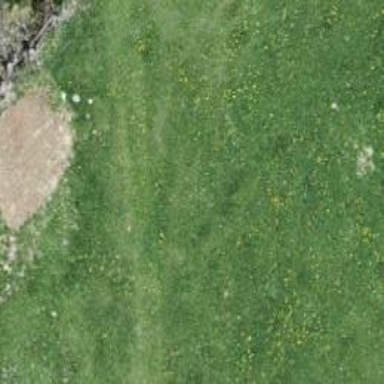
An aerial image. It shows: Path covered with grass.